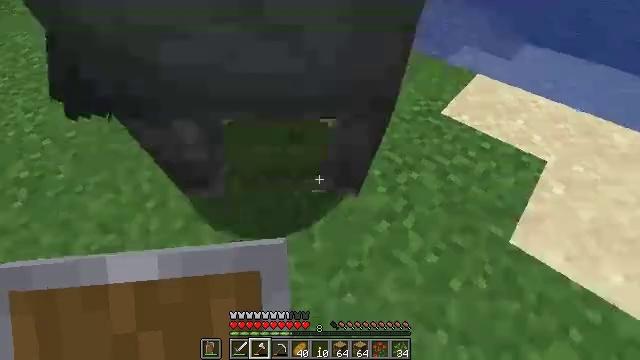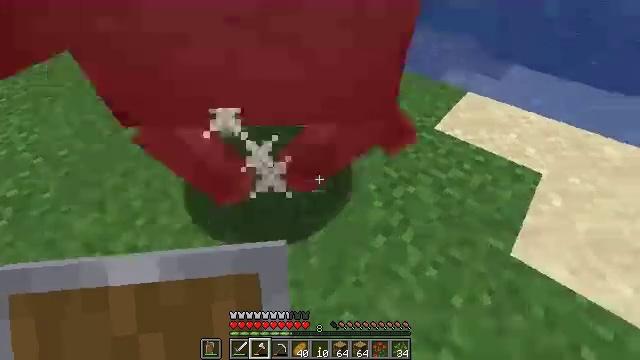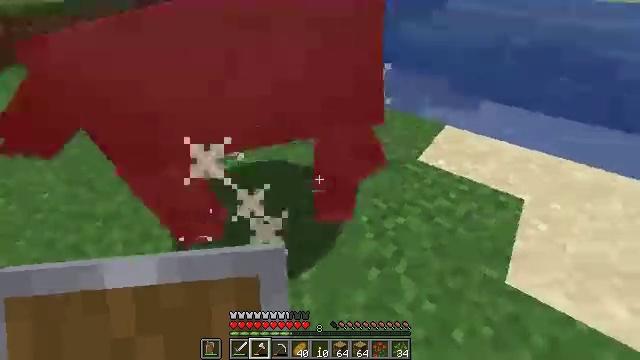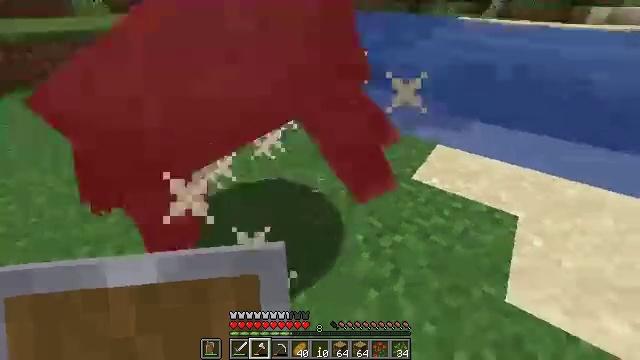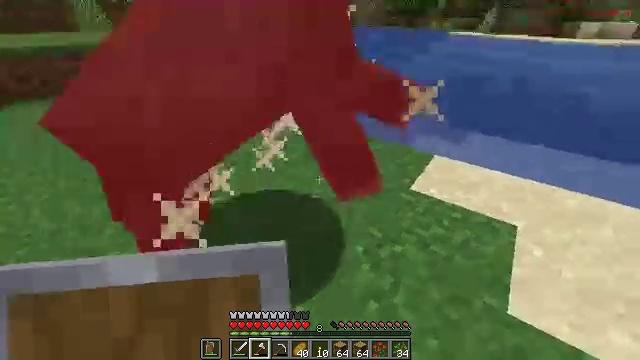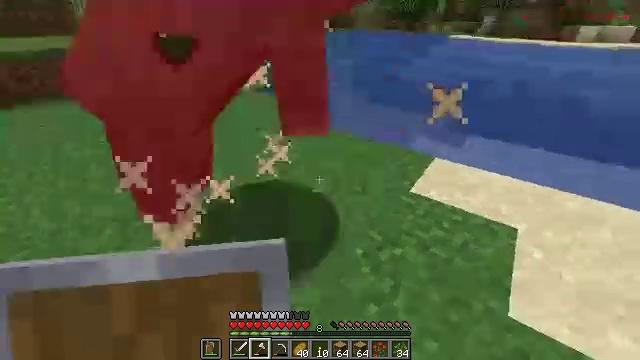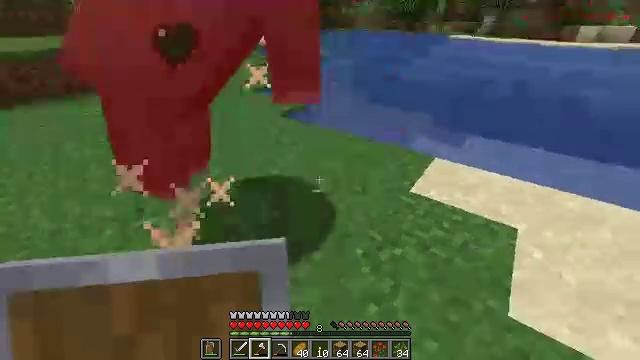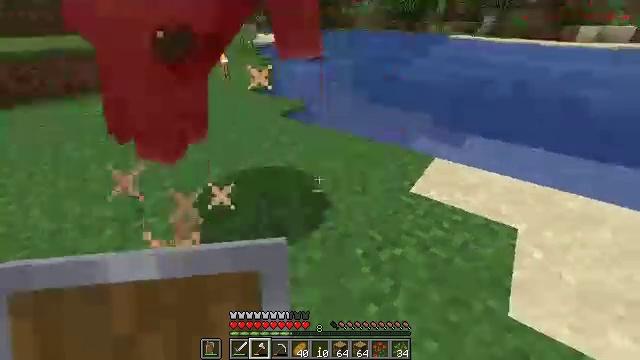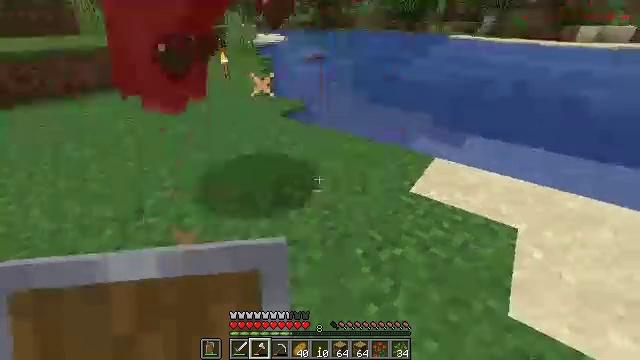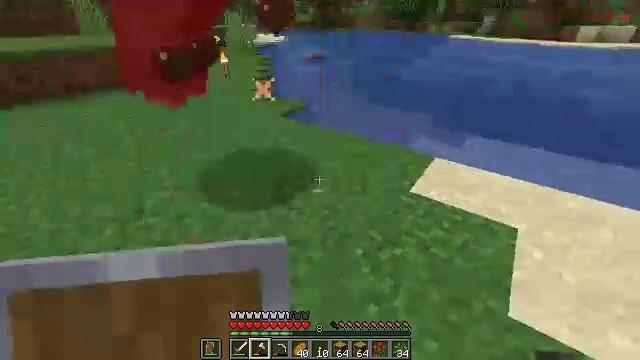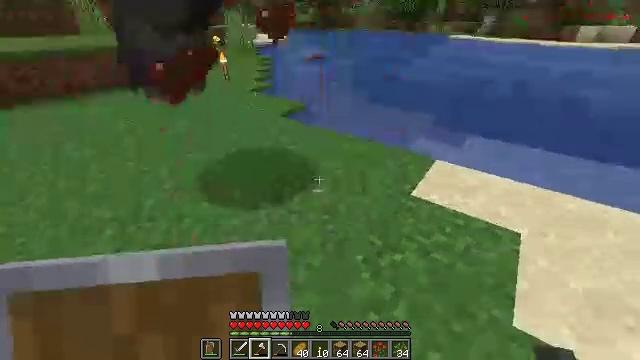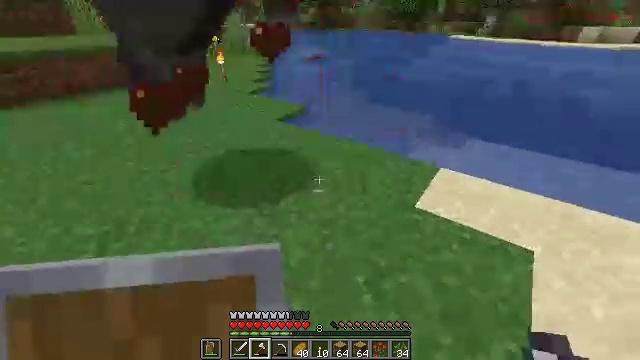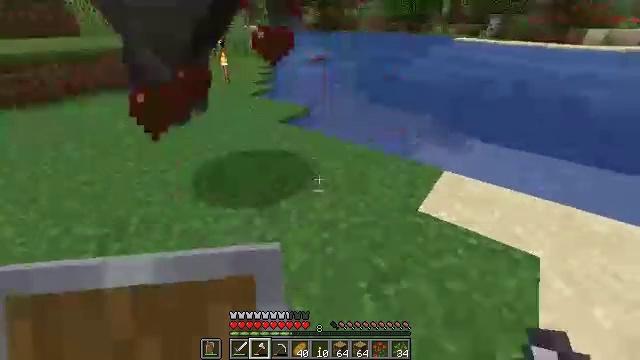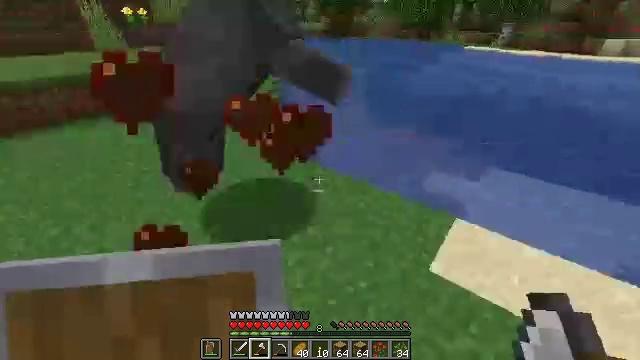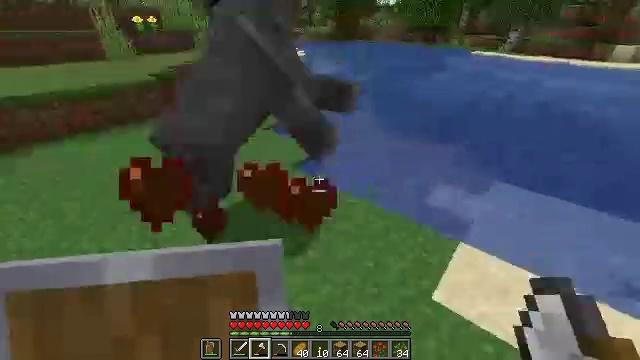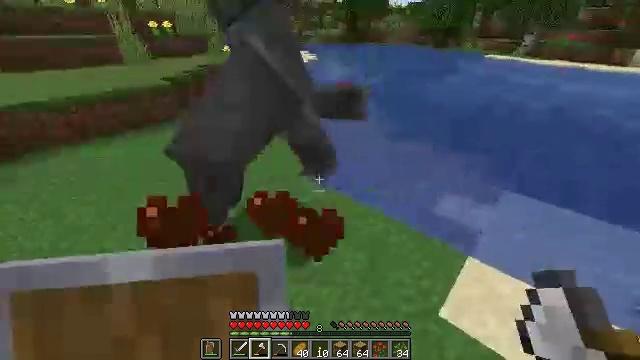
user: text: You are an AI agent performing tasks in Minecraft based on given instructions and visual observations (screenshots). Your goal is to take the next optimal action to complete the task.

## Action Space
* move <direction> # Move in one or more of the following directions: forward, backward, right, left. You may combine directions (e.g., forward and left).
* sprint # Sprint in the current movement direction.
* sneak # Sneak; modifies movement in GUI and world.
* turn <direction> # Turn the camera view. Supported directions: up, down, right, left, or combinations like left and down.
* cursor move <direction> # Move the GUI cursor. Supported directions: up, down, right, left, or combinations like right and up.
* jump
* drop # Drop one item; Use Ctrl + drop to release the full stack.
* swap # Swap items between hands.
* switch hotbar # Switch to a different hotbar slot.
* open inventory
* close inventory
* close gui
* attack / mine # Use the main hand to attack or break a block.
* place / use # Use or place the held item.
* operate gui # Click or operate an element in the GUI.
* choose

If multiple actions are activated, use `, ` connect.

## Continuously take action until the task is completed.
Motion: motion action
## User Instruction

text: Hunt animals.
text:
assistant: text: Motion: turn up
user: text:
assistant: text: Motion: turn right and up
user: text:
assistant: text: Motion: turn right and up
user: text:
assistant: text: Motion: turn up
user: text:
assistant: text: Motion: no_op
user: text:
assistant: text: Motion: no_op
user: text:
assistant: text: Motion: no_op
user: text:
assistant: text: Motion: no_op
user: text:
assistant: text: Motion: no_op
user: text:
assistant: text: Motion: move forward
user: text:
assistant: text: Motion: move forward
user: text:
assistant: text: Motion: move forward
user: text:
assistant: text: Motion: move forward, turn left, jump
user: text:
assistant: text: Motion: move forward, turn left, jump
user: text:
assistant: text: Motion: move forward, turn left, jump
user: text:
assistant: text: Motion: move forward, jump
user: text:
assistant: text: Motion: move forward, turn left
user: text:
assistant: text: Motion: move forward, turn left
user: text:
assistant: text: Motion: turn left
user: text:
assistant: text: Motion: turn left and down
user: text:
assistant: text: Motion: turn left and down
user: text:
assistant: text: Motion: attack / mine
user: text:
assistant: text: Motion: attack / mine
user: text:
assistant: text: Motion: attack / mine
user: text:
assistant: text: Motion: attack / mine
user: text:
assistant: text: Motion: no_op
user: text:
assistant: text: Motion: no_op